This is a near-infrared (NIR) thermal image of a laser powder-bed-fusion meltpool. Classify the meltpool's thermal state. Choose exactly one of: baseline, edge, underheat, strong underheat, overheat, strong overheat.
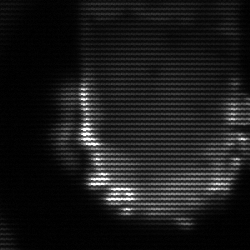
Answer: baseline